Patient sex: F
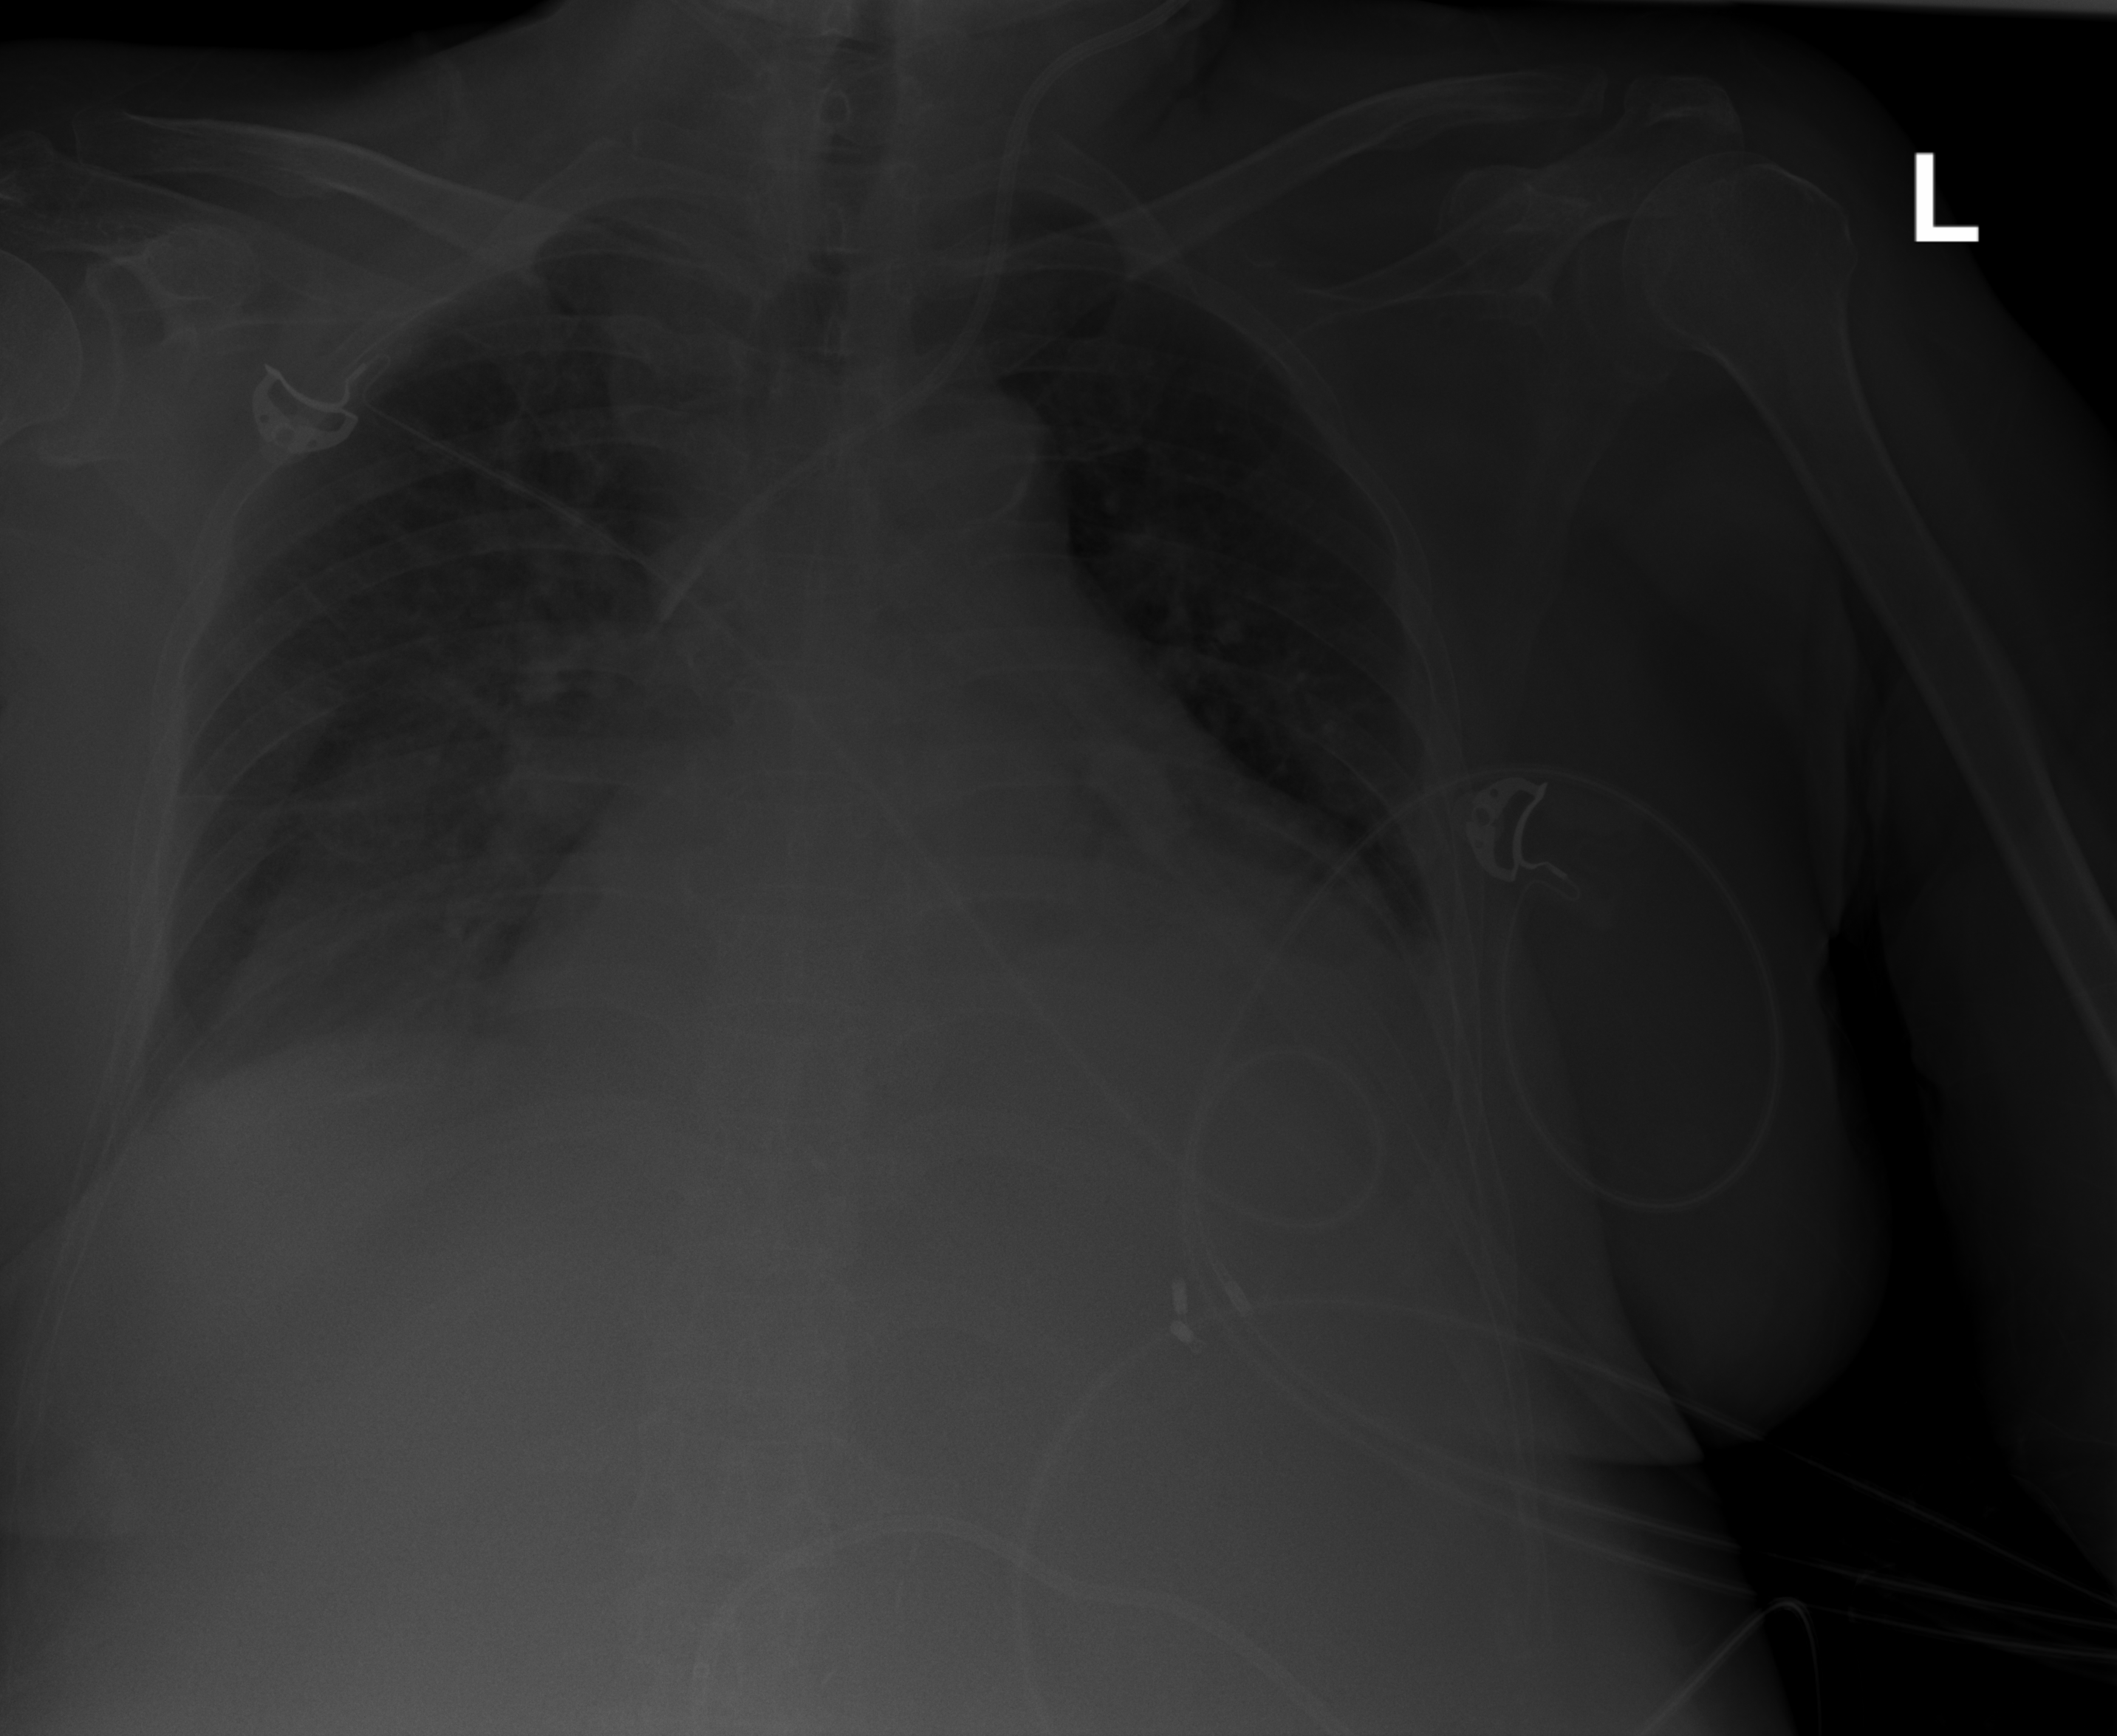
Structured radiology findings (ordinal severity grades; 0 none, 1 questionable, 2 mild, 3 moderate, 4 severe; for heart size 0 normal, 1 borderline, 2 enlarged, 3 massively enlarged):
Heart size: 3
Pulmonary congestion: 2
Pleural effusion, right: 2
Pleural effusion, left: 2
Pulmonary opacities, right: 0
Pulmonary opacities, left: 1
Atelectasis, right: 2
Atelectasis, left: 2